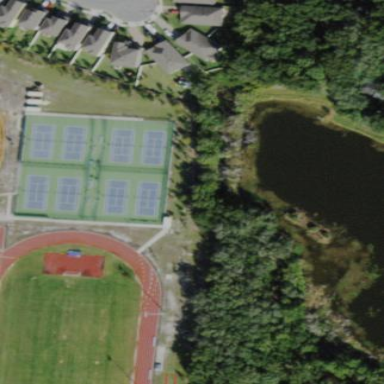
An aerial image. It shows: Tennis court on pitch designated for leisure land.